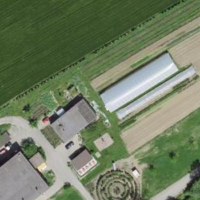
EUNIS habitat code: 52
Species observed at this site:
Sambucus nigra
Geranium pyrenaicum
Cydonia oblonga